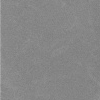
Atmospheric dust classification: dusty